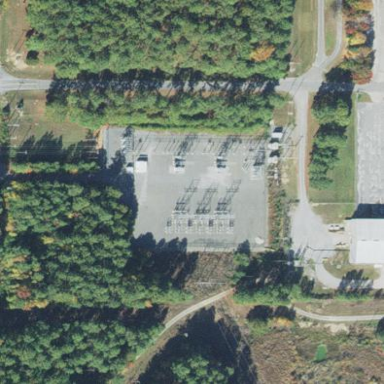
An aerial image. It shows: Power substation.